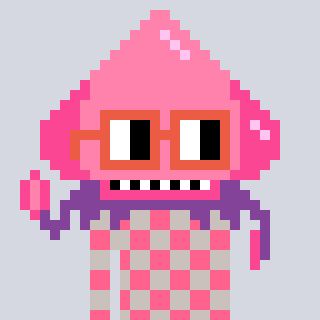
a pixel art character with square orange glasses, a squid-shaped head and a foggrey-colored body on a cool background